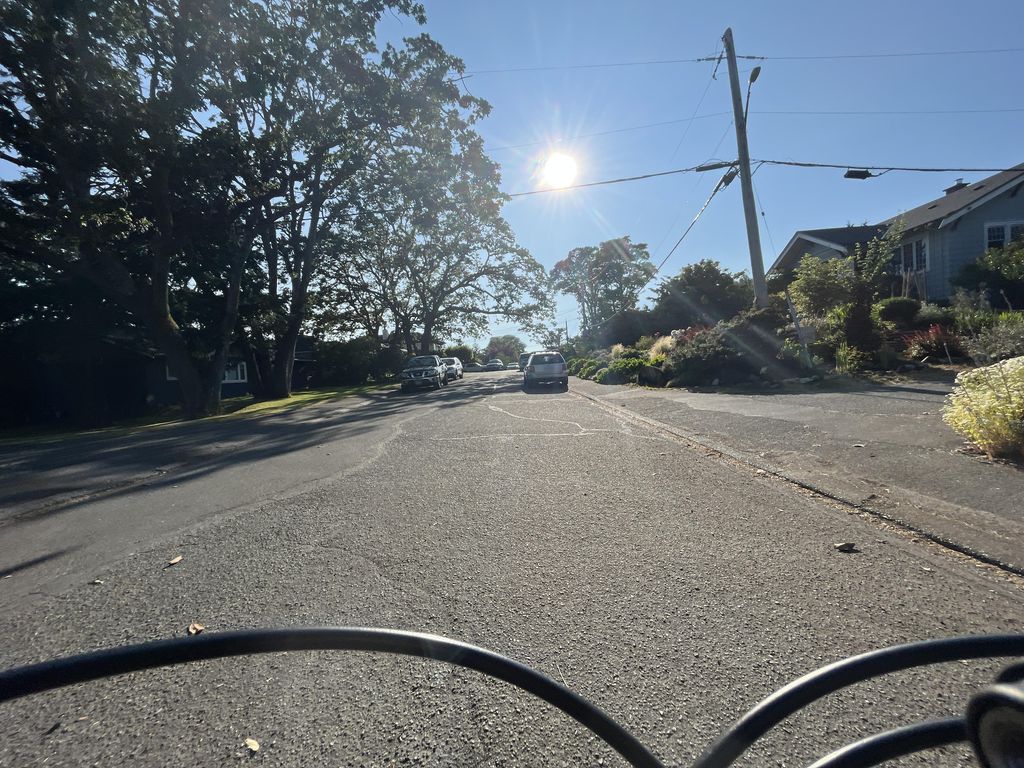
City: victoria